Question: I've created a simple DirectX app that renders a field of vertices. Vertices are rendered like this (if viewed from top):
'''
|\|\|\|\|
|\|\|\|\|
'''
Each triangle is rendered like this:
'''
1
|2 3
'''
Which should mean that the polygon is counterclockwise and not be rendered, but it is. Anyway when viewed from top the plane is perfect.
However, when viewed from another level some polygons are sort of transparent and you can see geometry behind them. I've highlighted some of the place where this is happening.
I am thinking this is some of the basic, beginner problems. What am I missing? My rasterizer description is such:
'''
new RasterizerStateDescription
{
CullMode = CullMode.Front,
IsAntialiasedLineEnabled = true,
IsMultisampleEnabled = true,
IsDepthClipEnabled = true,
IsFrontCounterclockwise = false,
IsScissorEnabled = true,
DepthBias = 1,
DepthBiasClamp = 1000.0f,
FillMode = FillMode.Wireframe,
SlopeScaledDepthBias = 1.0f
};
'''

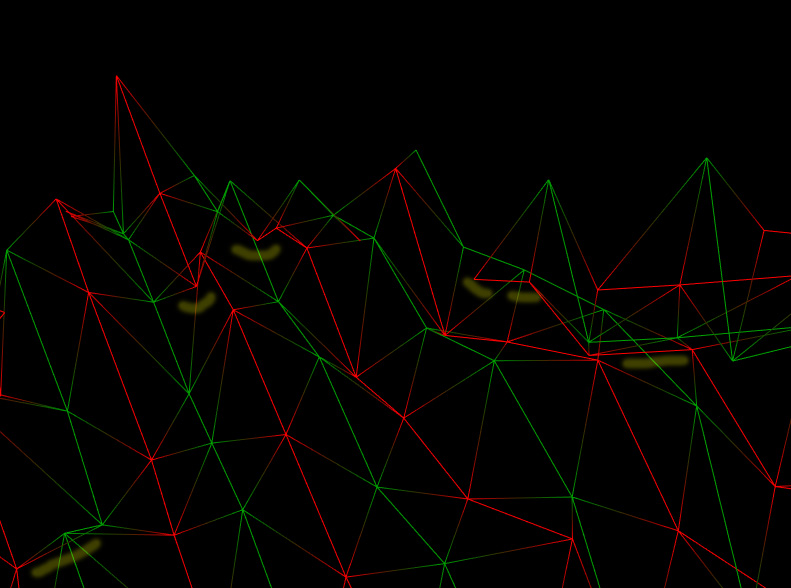
Answer: Turned out I just had no depth-stencil buffer set up. Oh well.